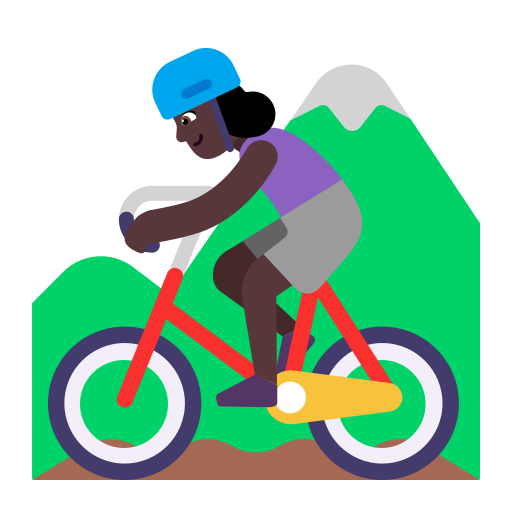
woman mountain biking flat dark